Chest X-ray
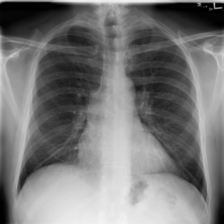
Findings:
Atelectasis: negative
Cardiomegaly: negative
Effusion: negative
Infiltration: negative
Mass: negative
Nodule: negative
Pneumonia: negative
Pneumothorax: negative
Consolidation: negative
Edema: negative
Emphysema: negative
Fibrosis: negative
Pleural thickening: negative
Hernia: negative